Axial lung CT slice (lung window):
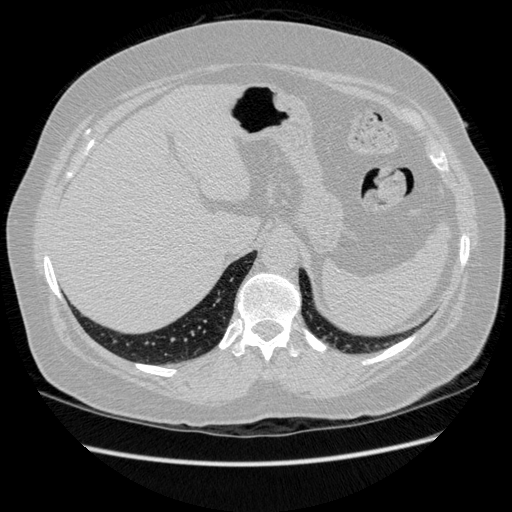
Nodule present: no